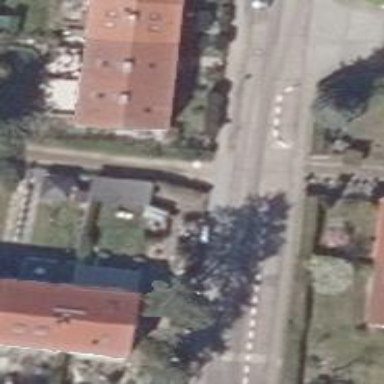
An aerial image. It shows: Residential road with concrete surface and sidewalks on both sides.